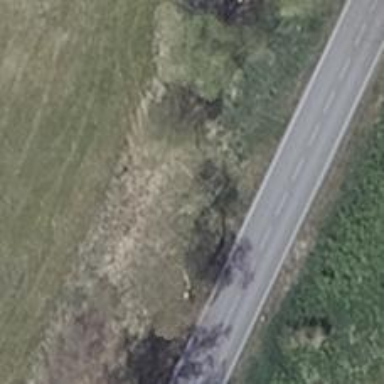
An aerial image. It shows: Row of deciduous broadleaved trees.